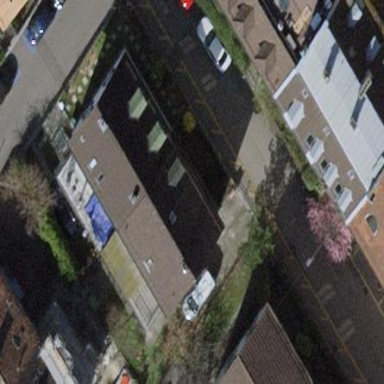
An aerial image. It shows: Semi-detached house.